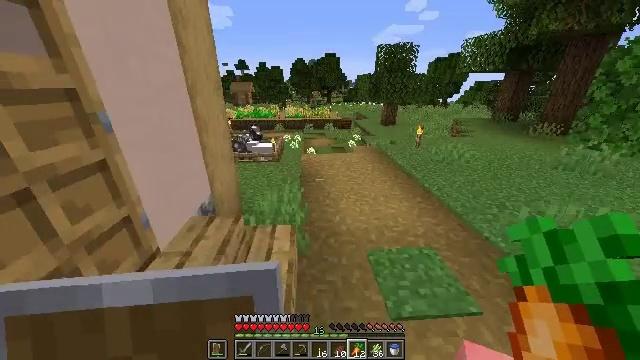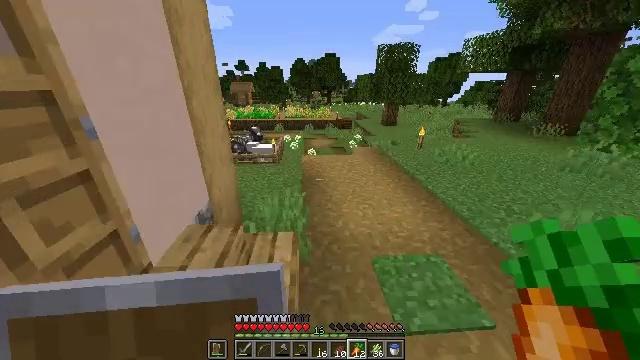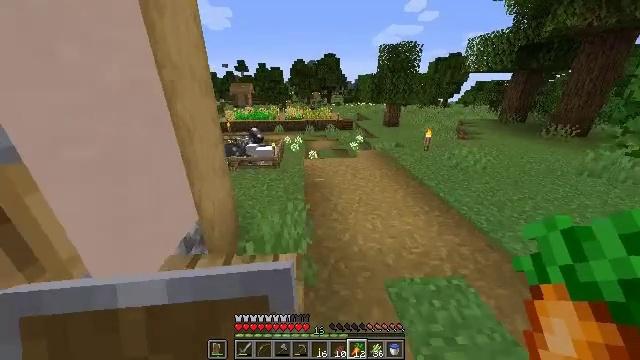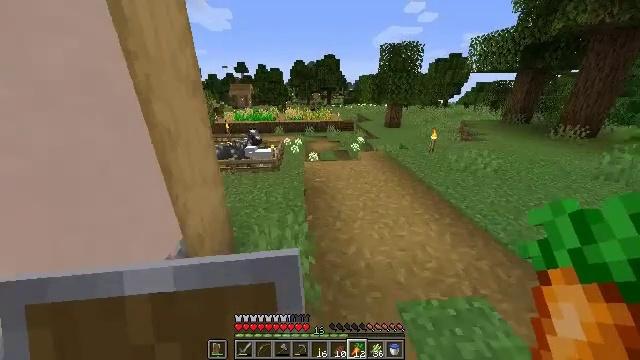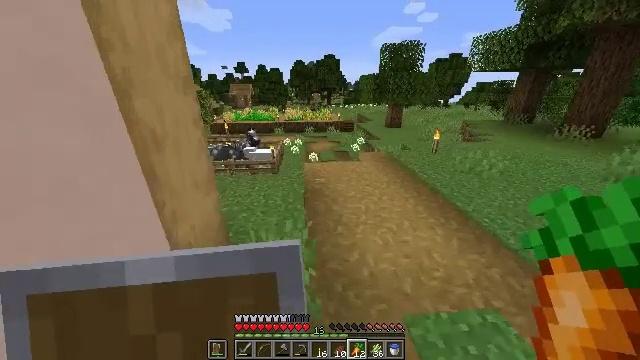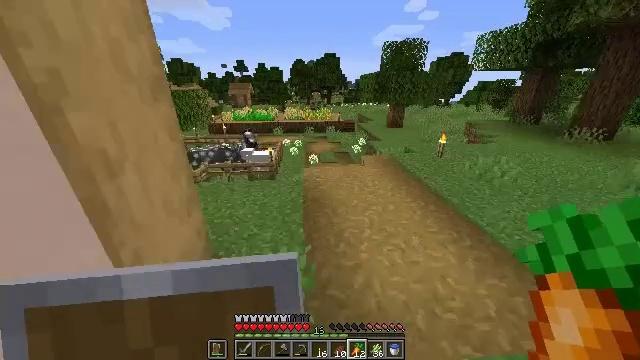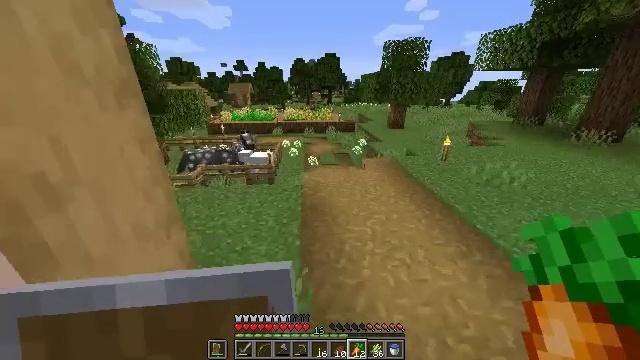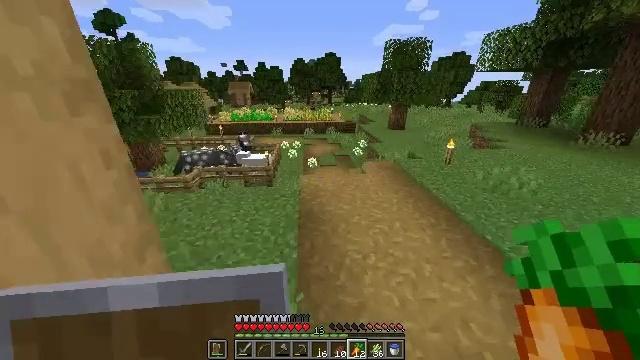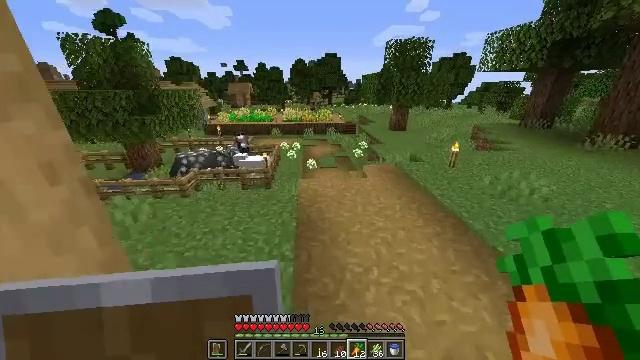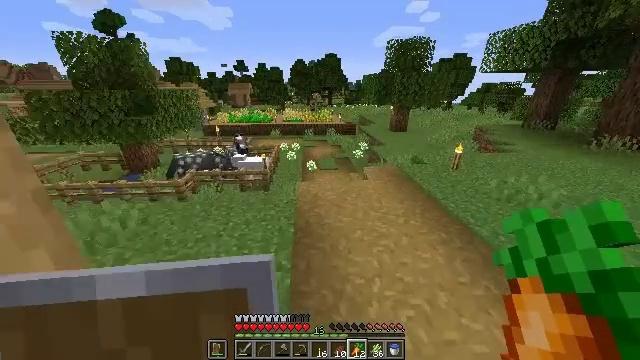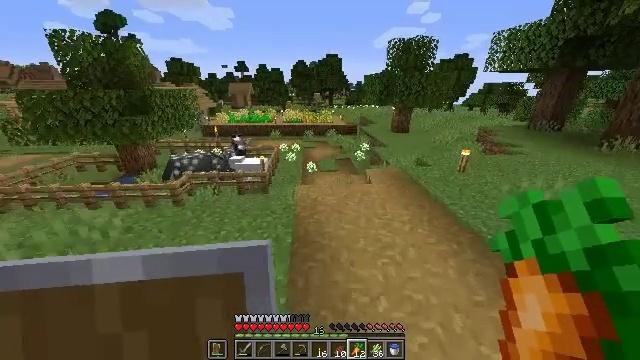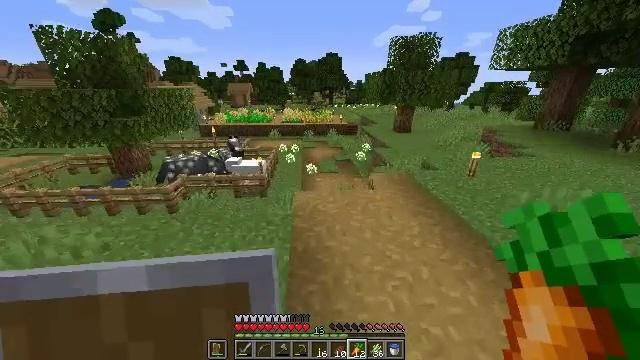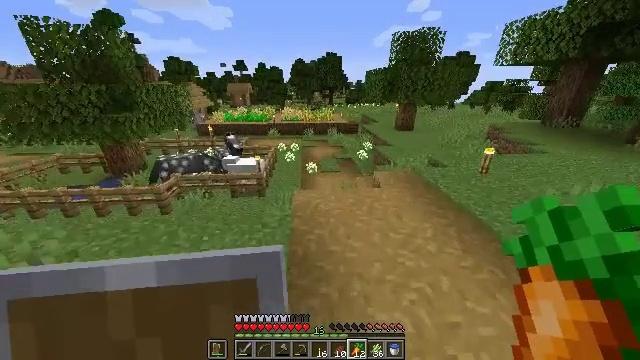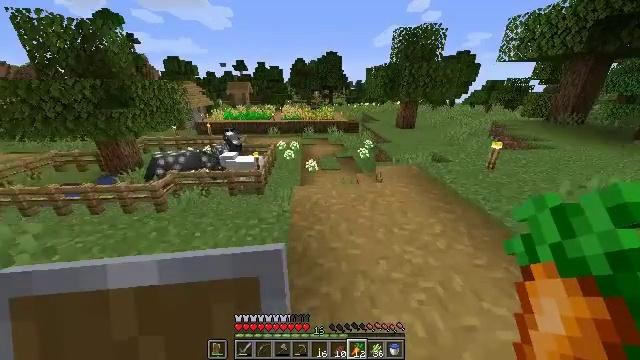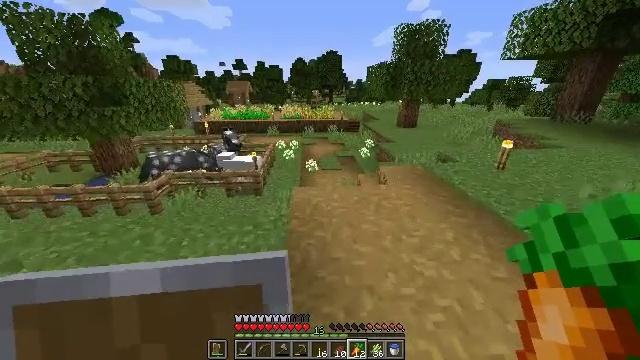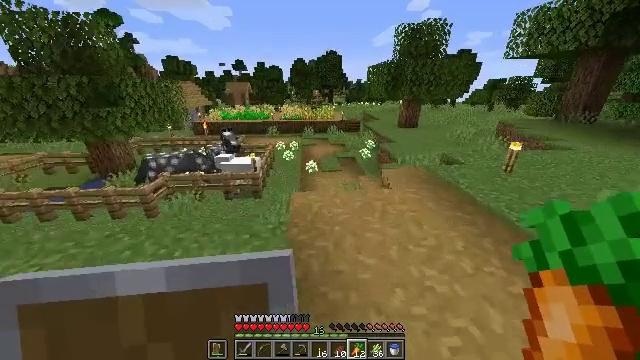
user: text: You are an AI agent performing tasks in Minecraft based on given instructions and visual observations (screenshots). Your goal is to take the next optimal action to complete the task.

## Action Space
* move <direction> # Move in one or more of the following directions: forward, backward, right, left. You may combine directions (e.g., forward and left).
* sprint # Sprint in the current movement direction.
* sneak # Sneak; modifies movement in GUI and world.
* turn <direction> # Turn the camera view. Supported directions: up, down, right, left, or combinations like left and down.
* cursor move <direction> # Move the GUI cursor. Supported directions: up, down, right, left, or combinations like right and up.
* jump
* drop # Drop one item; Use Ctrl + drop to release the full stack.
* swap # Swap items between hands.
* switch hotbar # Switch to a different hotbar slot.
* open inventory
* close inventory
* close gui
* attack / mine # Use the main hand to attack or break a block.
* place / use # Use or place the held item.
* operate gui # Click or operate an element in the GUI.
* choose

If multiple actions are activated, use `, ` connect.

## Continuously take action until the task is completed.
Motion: motion action
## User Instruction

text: Harvest carrots from the farmland.
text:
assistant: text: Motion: move forward
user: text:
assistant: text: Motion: move forward
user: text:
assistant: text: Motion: move forward
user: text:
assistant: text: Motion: move forward
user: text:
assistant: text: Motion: move forward
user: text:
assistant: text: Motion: move forward, sprint
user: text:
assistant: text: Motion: move forward, sprint
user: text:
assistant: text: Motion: move forward, sprint
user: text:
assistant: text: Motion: move forward
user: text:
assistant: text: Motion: move forward
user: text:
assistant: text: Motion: move forward
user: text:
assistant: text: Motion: move forward
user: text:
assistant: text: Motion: move forward
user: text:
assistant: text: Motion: move forward
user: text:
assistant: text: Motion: move forward
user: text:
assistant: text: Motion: move forward, turn right
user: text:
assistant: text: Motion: move forward, turn right and up
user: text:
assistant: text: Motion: move forward and move left
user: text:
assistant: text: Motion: move forward and move left
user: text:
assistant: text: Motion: move forward and move left
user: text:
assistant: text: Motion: move left, turn right and down
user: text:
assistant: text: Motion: move back and move left, turn right and down
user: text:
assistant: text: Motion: move back and move left, turn right and up
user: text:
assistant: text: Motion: move back and move left, turn right
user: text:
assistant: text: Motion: move back and move left, turn left and up
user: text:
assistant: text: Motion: move back and move left
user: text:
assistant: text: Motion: move back and move left, turn left and down
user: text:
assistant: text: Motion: move back and move left, turn right
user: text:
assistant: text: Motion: move back and move left, turn right
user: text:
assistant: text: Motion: move back and move left, turn right